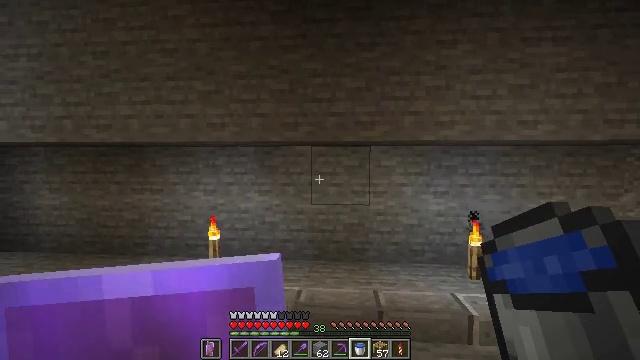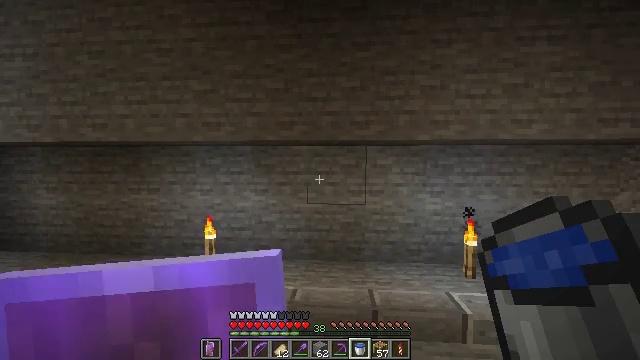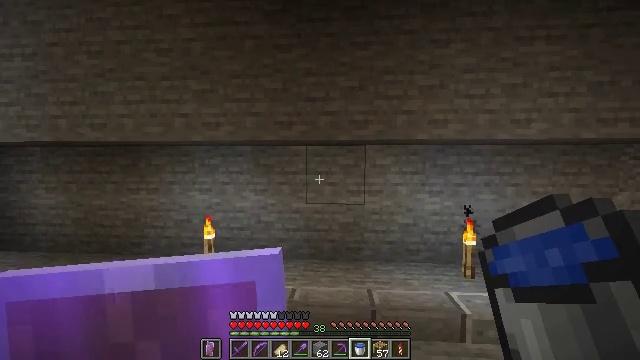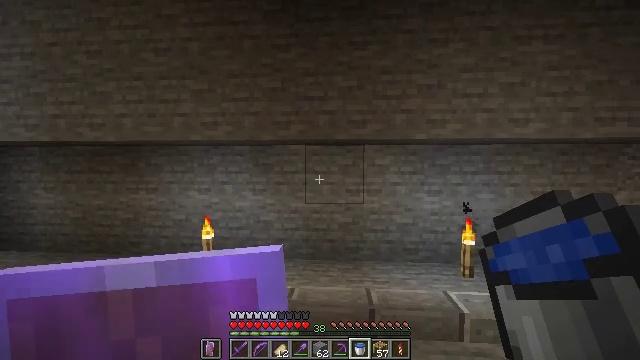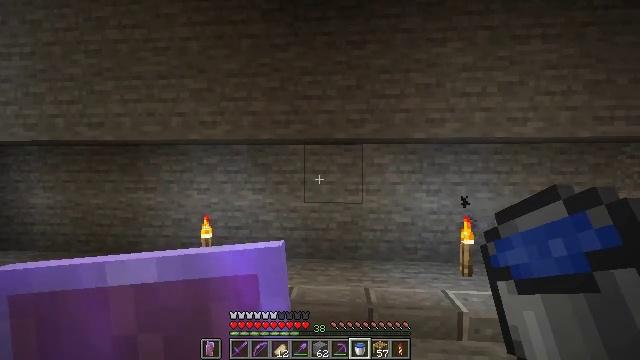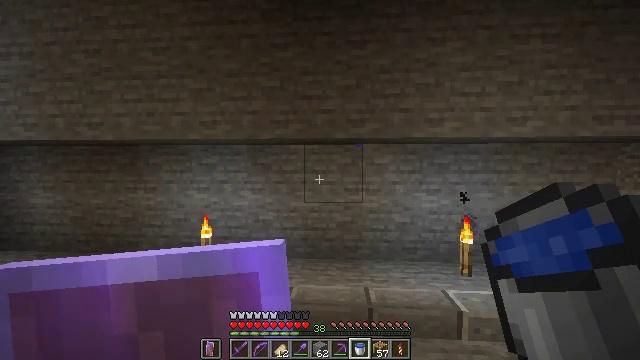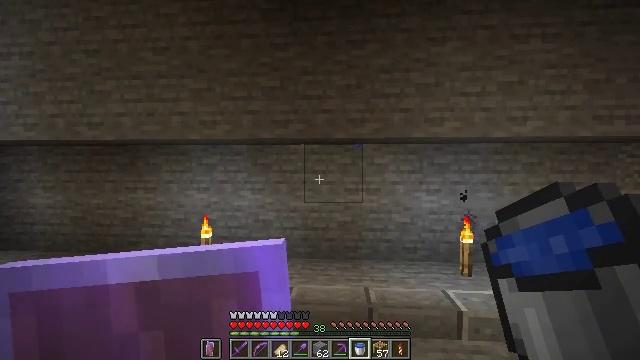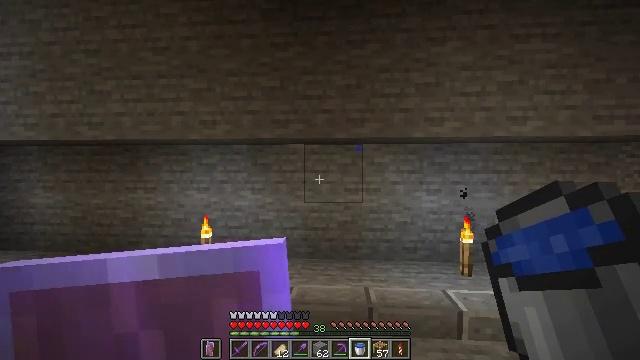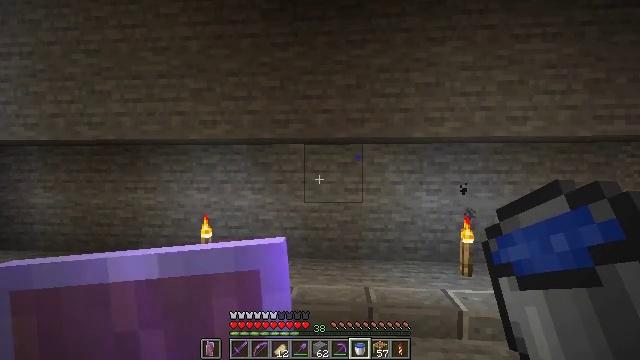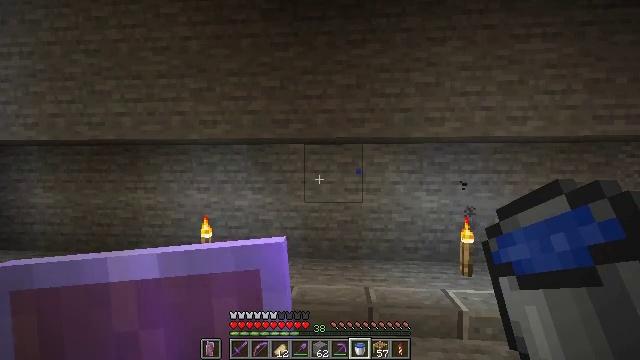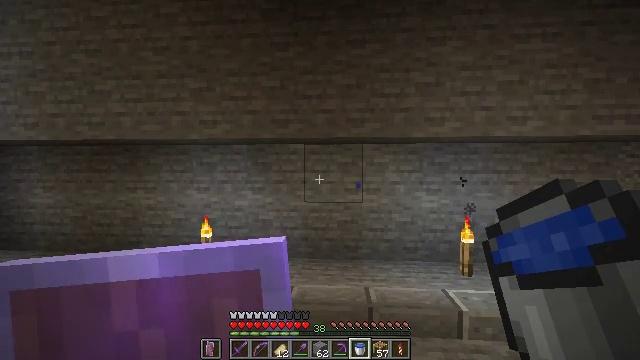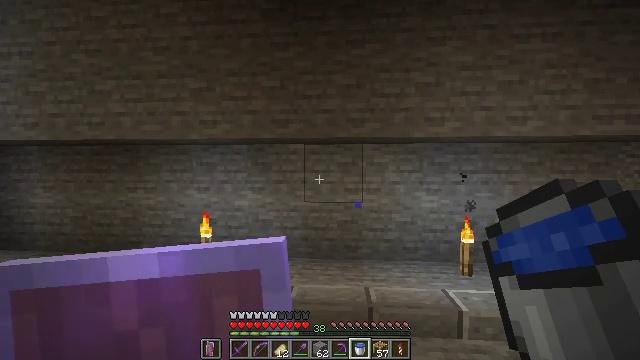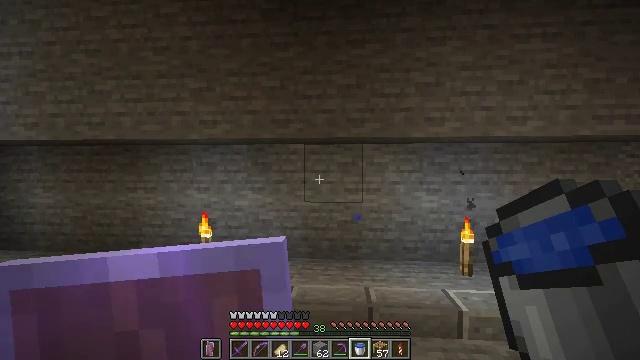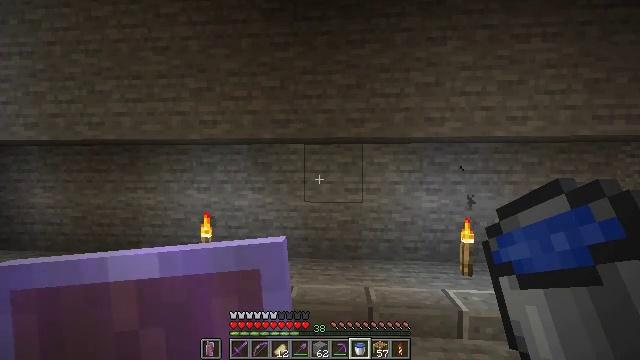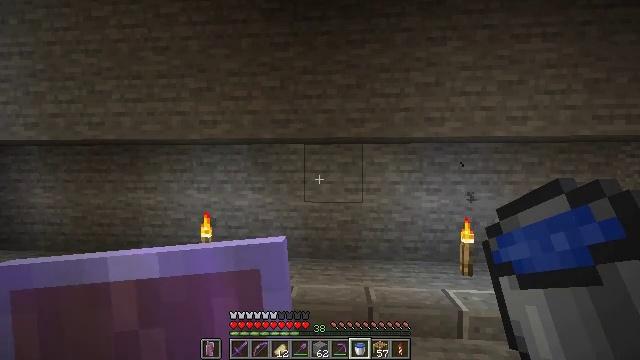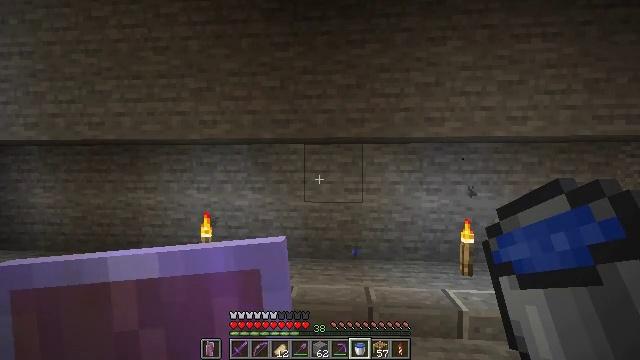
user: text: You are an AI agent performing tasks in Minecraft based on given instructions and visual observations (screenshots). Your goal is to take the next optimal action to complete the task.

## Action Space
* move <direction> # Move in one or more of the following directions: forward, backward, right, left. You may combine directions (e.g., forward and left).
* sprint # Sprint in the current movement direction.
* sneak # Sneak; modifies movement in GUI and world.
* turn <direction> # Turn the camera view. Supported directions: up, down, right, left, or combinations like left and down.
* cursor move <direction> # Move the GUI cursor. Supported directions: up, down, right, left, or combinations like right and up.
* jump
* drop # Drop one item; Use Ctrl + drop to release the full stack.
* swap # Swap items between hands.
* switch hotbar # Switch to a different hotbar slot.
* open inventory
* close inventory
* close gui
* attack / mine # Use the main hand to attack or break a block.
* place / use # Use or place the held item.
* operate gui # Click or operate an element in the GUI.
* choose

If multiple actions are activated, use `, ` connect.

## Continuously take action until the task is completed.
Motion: motion action
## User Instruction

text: Gather some stone stairs.
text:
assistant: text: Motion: no_op
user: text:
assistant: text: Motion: no_op
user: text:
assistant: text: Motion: no_op
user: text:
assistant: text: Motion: no_op
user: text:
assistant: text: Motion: no_op
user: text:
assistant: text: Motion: no_op
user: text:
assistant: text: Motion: no_op
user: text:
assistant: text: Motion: no_op
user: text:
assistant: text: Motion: no_op
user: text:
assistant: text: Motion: no_op
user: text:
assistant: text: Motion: no_op
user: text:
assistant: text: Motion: no_op
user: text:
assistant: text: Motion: no_op
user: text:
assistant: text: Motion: no_op
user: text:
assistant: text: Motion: no_op
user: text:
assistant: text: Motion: no_op
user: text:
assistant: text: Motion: no_op
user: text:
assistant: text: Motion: no_op
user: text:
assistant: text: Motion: no_op
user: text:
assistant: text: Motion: no_op
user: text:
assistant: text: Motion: no_op
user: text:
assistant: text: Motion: no_op
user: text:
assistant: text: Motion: no_op
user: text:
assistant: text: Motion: no_op
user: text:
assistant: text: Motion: no_op
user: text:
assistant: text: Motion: no_op
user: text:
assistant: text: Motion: no_op
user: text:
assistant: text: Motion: no_op
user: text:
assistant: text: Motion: no_op
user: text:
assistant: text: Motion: no_op